Interaction volume radius: 5 \u00c5
Interaction volume height: 15 \u00c5
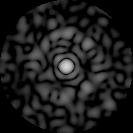
Disorder parameter: 0.8771